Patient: sex F, age 48
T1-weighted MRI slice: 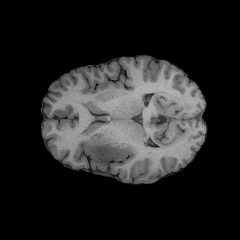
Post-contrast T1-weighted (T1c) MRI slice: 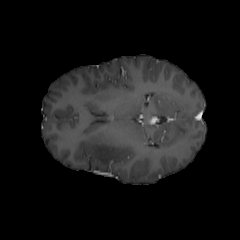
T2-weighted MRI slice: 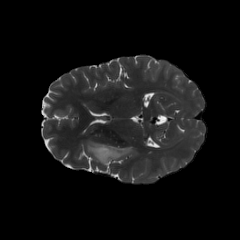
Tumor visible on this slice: yes
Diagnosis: Astrocytoma, IDH-mutant
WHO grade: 2